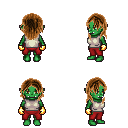
a pixel art fantasy rpg character, female body template, orc, green skin, white sleeveless shirt, red pants, brown long hairstyle, gold gloves, four views (front, back, left, right), 2x2 character sprite sheet, small pixel art, hard edges, no anti-aliasing